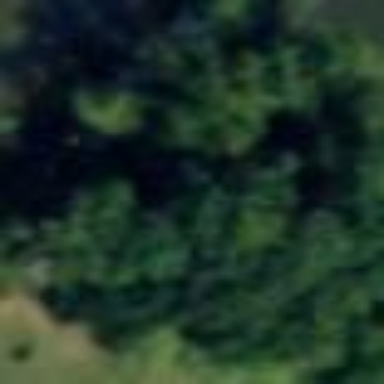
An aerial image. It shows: Beautiful woodland area.